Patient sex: F
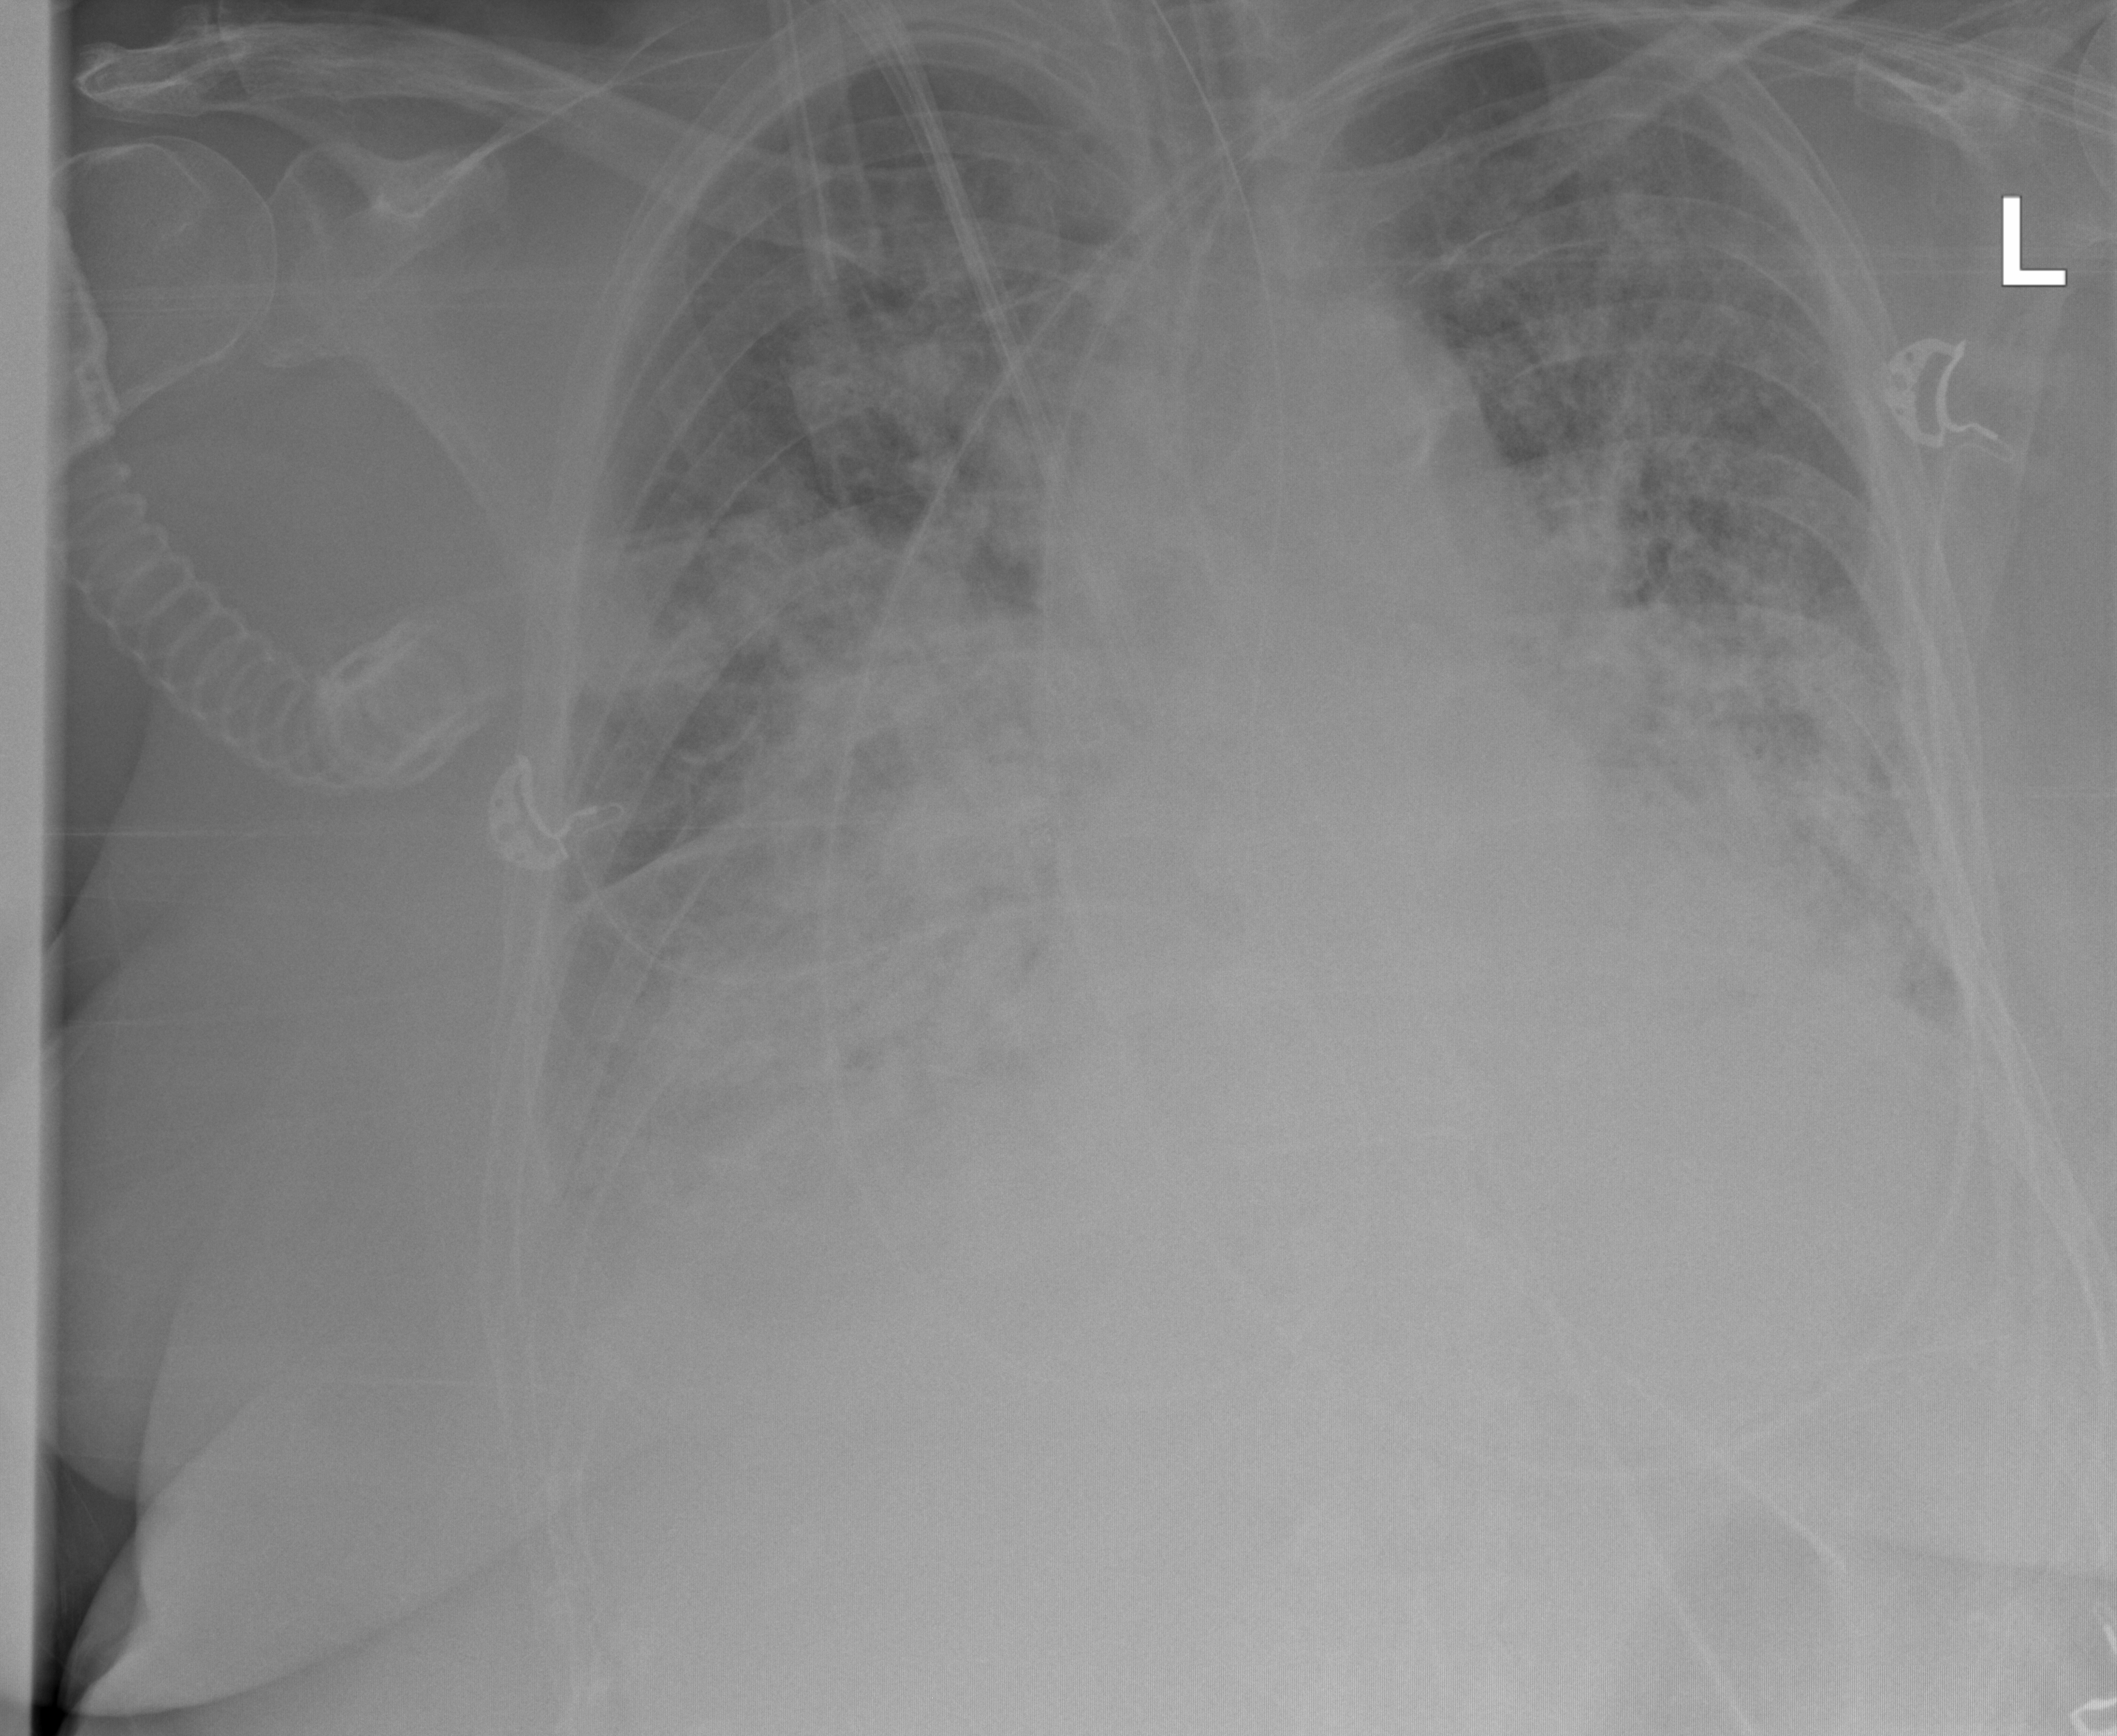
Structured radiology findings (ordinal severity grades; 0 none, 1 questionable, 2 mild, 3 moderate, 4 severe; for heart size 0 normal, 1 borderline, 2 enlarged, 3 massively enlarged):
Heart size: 2
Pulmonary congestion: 2
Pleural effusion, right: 2
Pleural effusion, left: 2
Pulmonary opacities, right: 3
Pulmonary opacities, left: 3
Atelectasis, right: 3
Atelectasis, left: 3